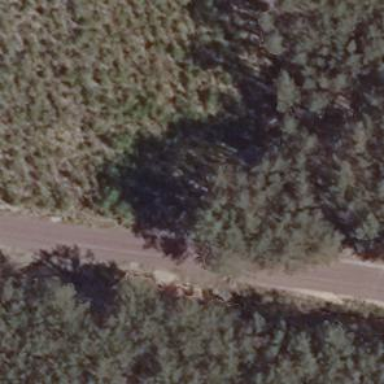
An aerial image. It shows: Track road with grade4 tracktype.